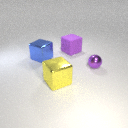
large purple rubber cube to the right of large yellow metal cube